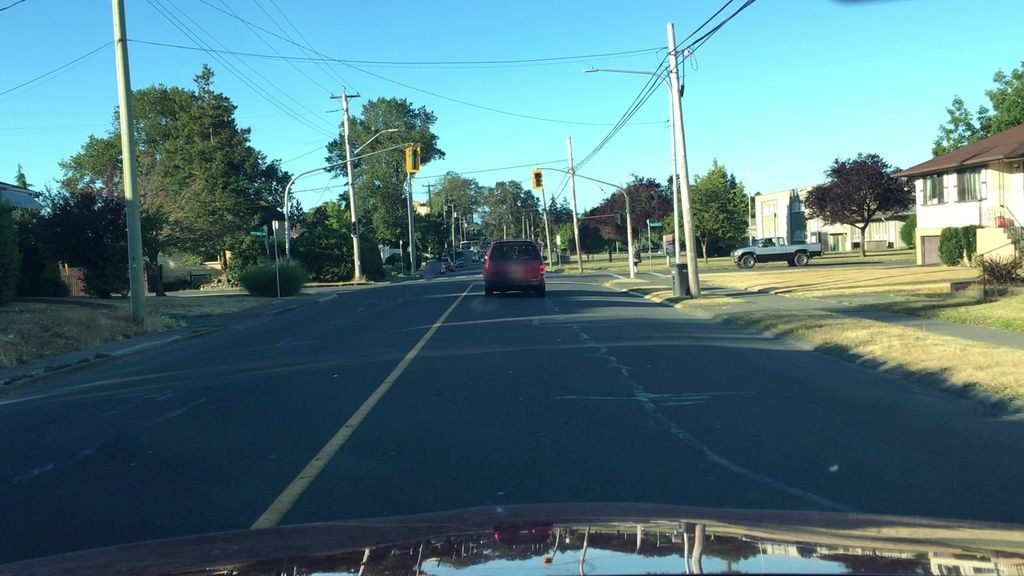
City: victoria